Question: I am currently implementing the application that displays using 'ListBoxes' (please do not suggest using 'TreeView', 'ListBoxes' are needed).
It looks like that <URL>.

Classes:
'''
public class Mountains : ObservableCollection<Mountain>
{
public ObservableCollection<Lift> Lifts { get; }
public string Name { get; }
}
public class Lift
{
public ObservableCollection<string> Runs { get; }
}
'''
The example uses 'CollectionViewSource' instances (see XAML) to simplify the design.
An instance of 'Mountains' class is the 'DataContext' for the window.
---
The problem is: I would like that the 'Mountains' class to have 'SelectedRun' property and it should be set to currently selected run.
'''
public class Mountains : ObservableCollection<Mountain>
{
public ObservableCollection<Lift> Lifts { get; }
public string Name { get; }
public string SelectedRun { get; set; }
}
'''
Maybe I've missed something basic principle, but how can I achieve this?
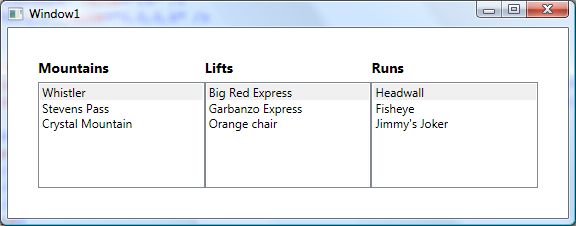
Answer: You may want to read about the use of '/' in bindings. See the section 'current item pointers' on this <URL>.
Here's my solution:
Xaml
'''
<Grid.RowDefinitions>
<RowDefinition Height="Auto"/>
<RowDefinition/>
</Grid.RowDefinitions>
<Grid.ColumnDefinitions>
<ColumnDefinition/>
<ColumnDefinition/>
<ColumnDefinition/>
</Grid.ColumnDefinitions>
<TextBlock Margin="5" Grid.Row="0" Grid.Column="0" Text="Mountains"/>
<TextBlock Margin="5" Grid.Row="0" Grid.Column="1" Text="Lifts"/>
<TextBlock Margin="5" Grid.Row="0" Grid.Column="2" Text="Runs"/>
<ListBox Grid.Row="1" Grid.Column="0" Margin="5"
ItemsSource="{Binding Mountains}" DisplayMemberPath="Name"
IsSynchronizedWithCurrentItem="True" />
<ListBox Grid.Row="1" Grid.Column="1" Margin="5"
ItemsSource="{Binding Mountains/Lifts}" DisplayMemberPath="Name"
IsSynchronizedWithCurrentItem="True"/>
<ListBox Grid.Row="1" Grid.Column="2" Margin="5"
ItemsSource="{Binding Mountains/Lifts/Runs}"
IsSynchronizedWithCurrentItem="True"
SelectedItem="{Binding SelectedRun}"/>
</Grid>
'''
C# (note, you don't need to implement INotifyPropertyChanged unless the properties will be changed and not just selected)
'''
public class MountainsViewModel
{
public MountainsViewModel()
{
Mountains = new ObservableCollection<Mountain>
{
new Mountain
{
Name = "Whistler",
Lifts = new ObservableCollection<Lift>
{
new Lift
{
Name = "Big Red",
Runs = new ObservableCollection<string>
{
"Headwall",
"Fisheye",
"Jimmy's"
}
},
new Lift
{
Name = "Garbanzo",
Runs = new ObservableCollection<string>
{
"Headwall1",
"Fisheye1",
"Jimmy's1"
}
},
new Lift {Name = "Orange"},
}
},
new Mountain
{
Name = "Stevens",
Lifts = new ObservableCollection<Lift>
{
new Lift {Name = "One"},
new Lift {Name = "Two"},
new Lift {Name = "Three"},
}
},
new Mountain {Name = "Crystal"},
};
}
public string Name { get; set; }
private string _selectedRun;
public string SelectedRun
{
get { return _selectedRun; }
set
{
Debug.WriteLine(value);
_selectedRun = value;
}
}
public ObservableCollection<Mountain> Mountains { get; set; }
}
public class Mountain
{
public string Name { get; set; }
public ObservableCollection<Lift> Lifts { get; set; }
}
public class Lift
{
public string Name { get; set; }
public ObservableCollection<string> Runs { get; set; }
}
'''